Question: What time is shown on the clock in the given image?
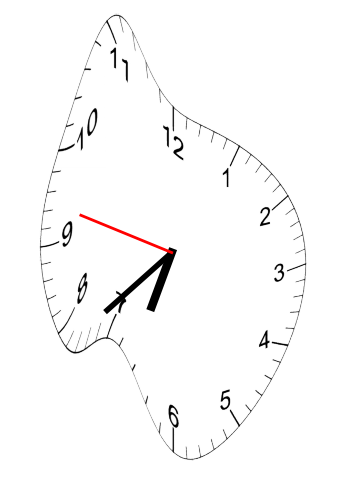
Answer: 06:37:47